Brain MRI, t1w sequence, axial 2D slice.
Patient: age 33, sex M, weight 90 kg, height 1.9 m
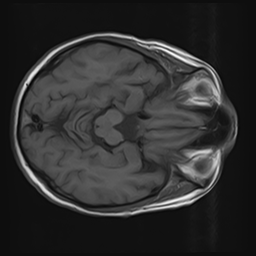